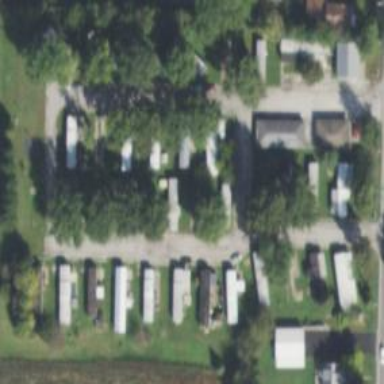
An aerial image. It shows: Residential area known as trailer park.